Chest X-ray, AP view. Patient: 55 years old, sex M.
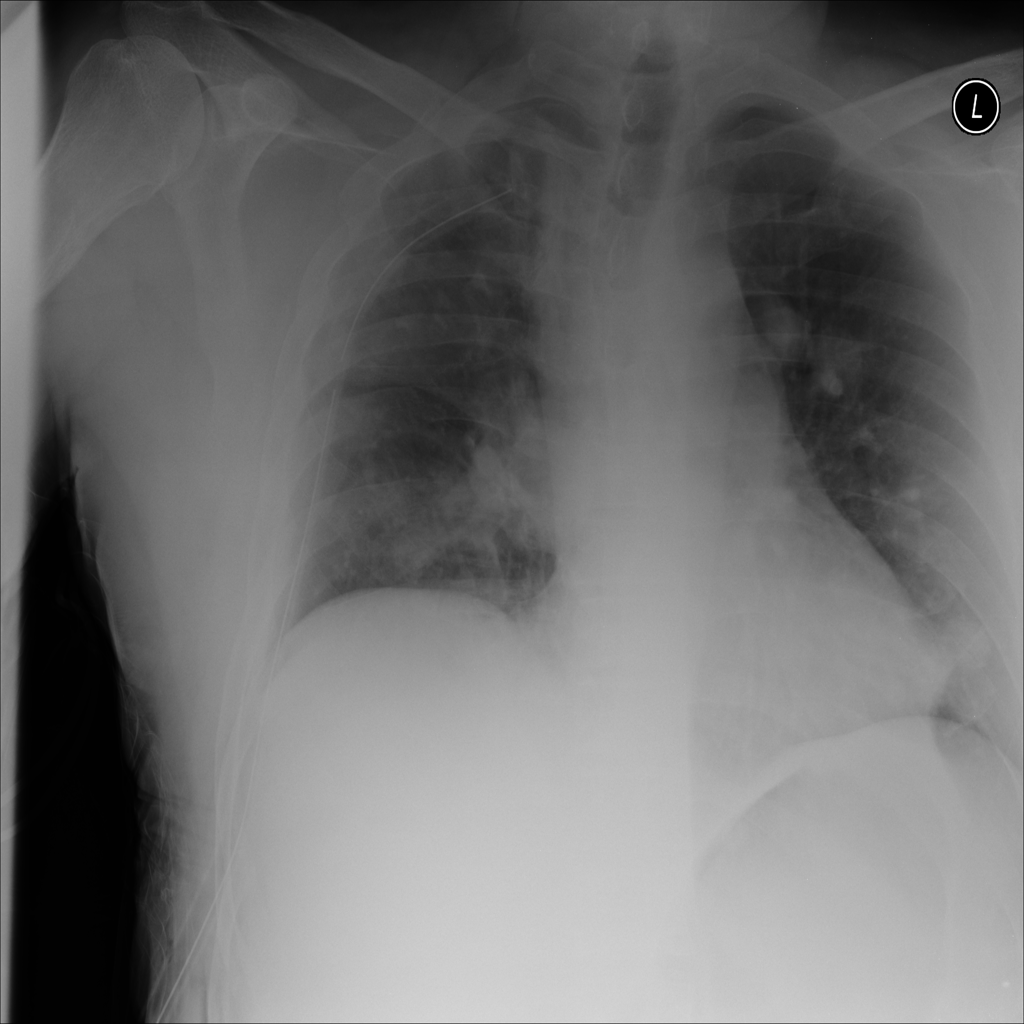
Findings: Nodule